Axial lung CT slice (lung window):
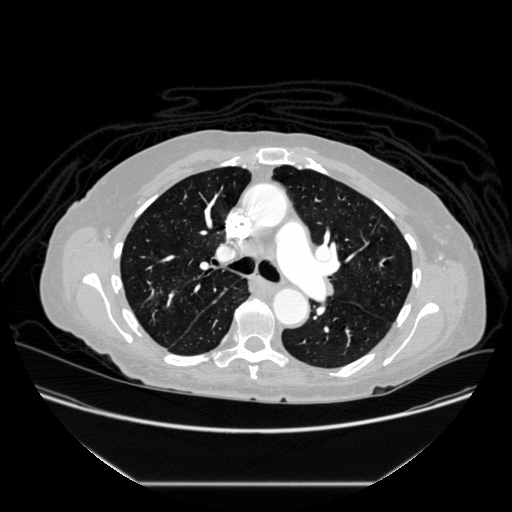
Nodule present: no